Interaction volume radius: 5 \u00c5
Interaction volume height: 35 \u00c5
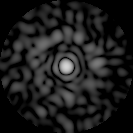
Disorder parameter: 0.8083